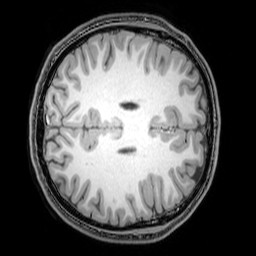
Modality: T1w
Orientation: axial
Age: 22
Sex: male
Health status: healthy
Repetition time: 0.081 s
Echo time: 0.037 s